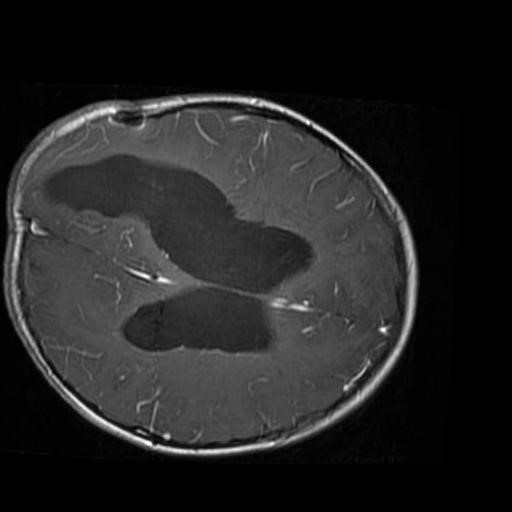
Label: brain_glioma